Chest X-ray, PA view. Patient: 35 years old, sex F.
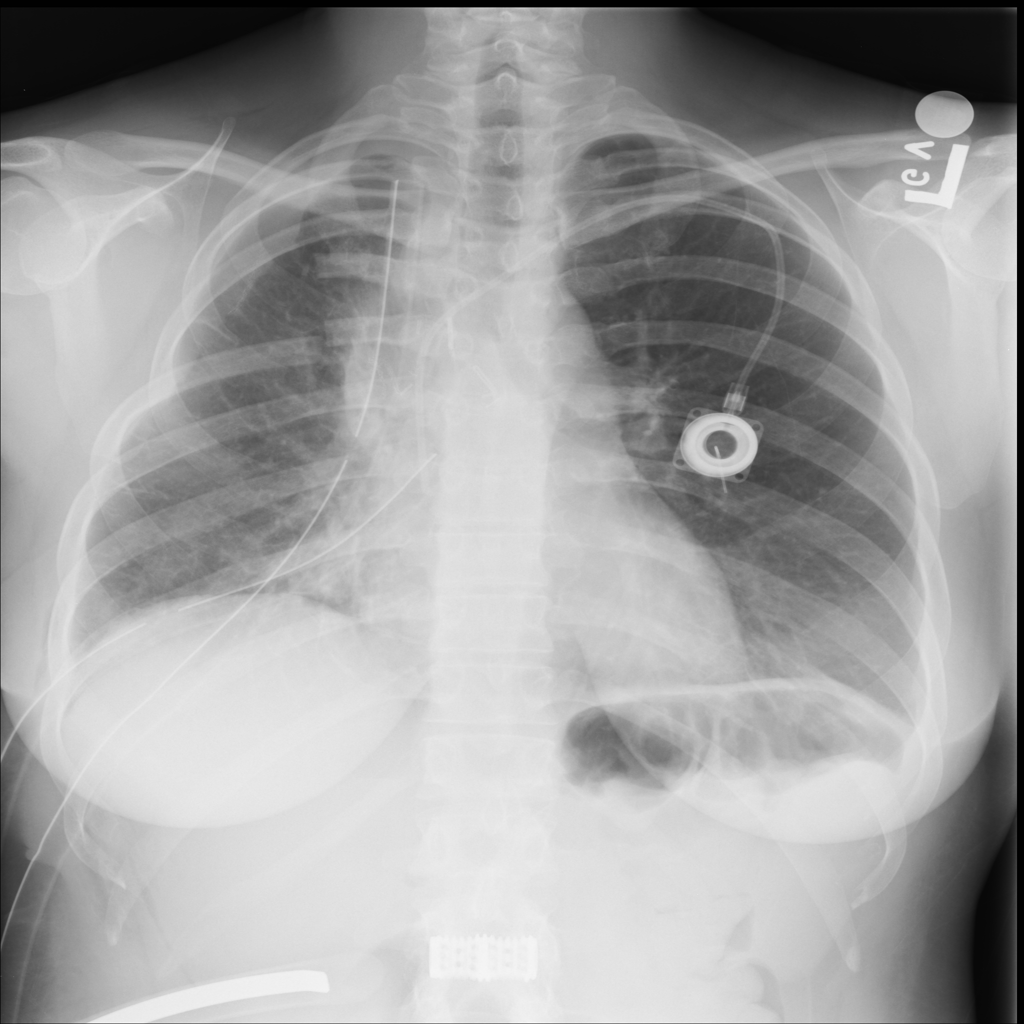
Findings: Emphysema, Fibrosis